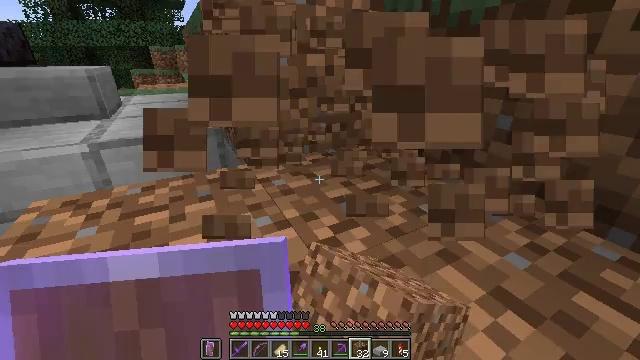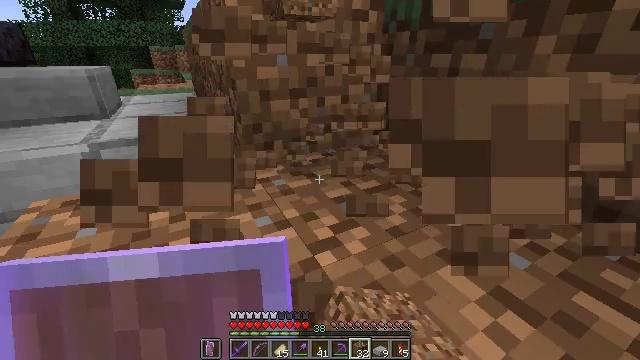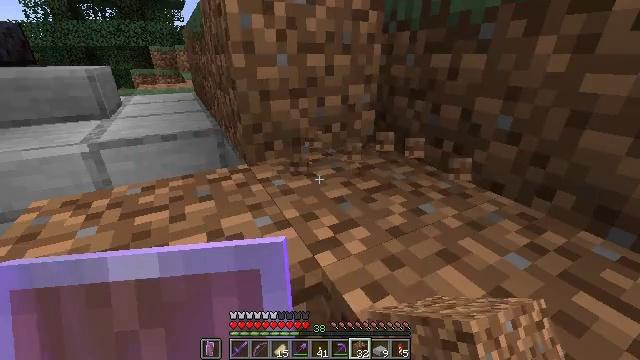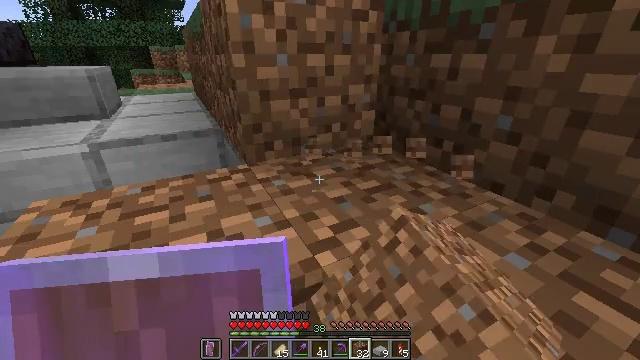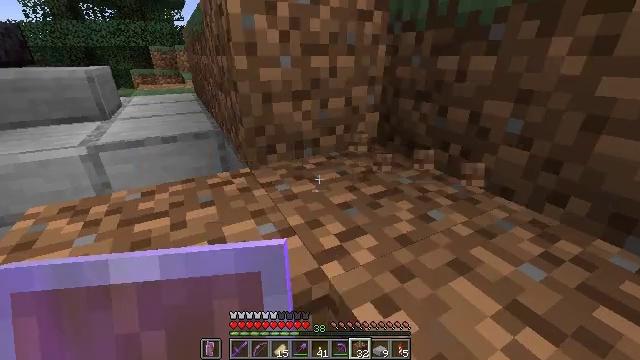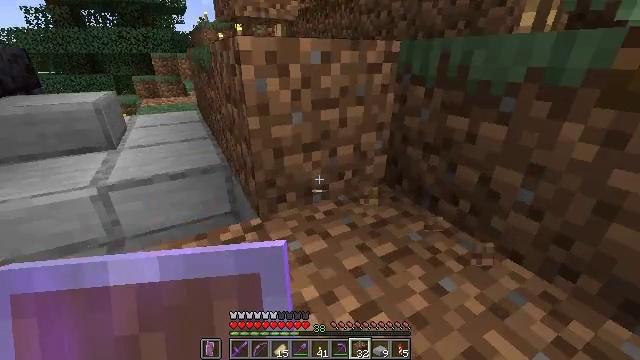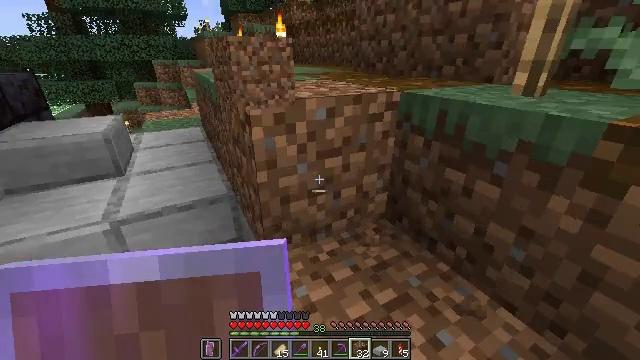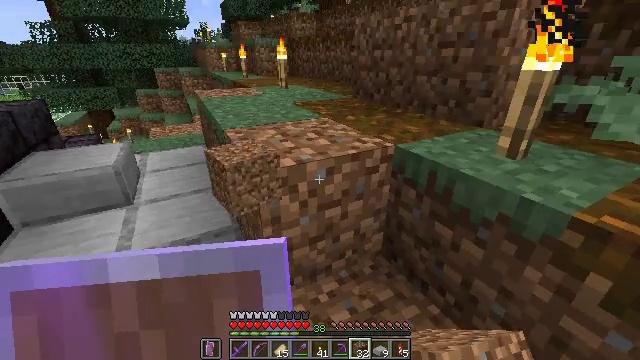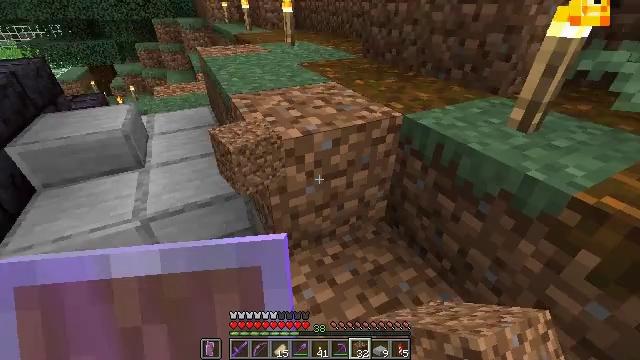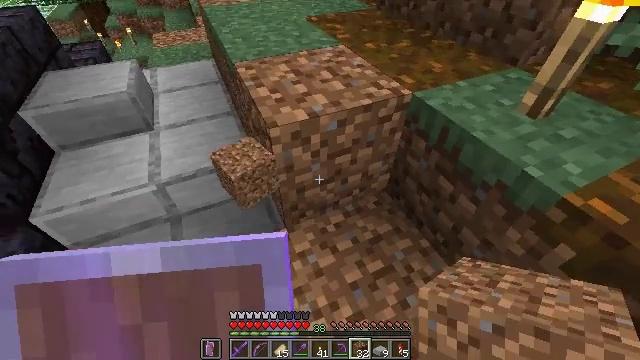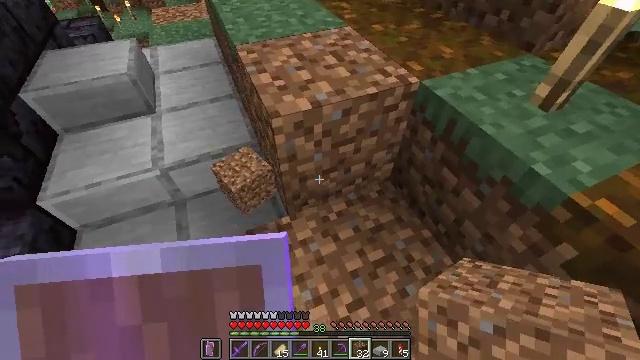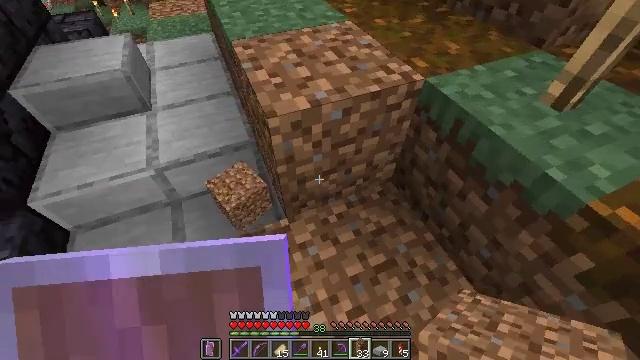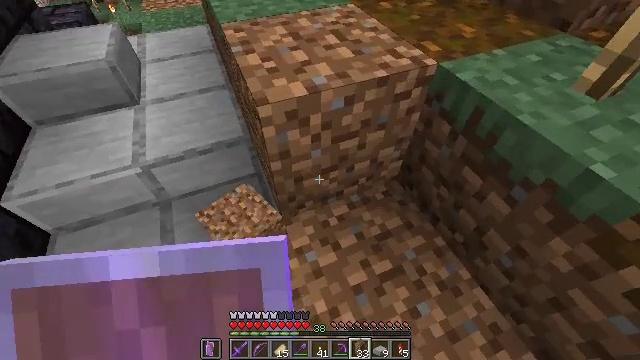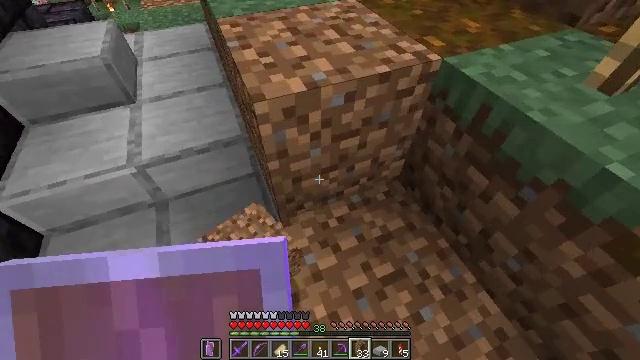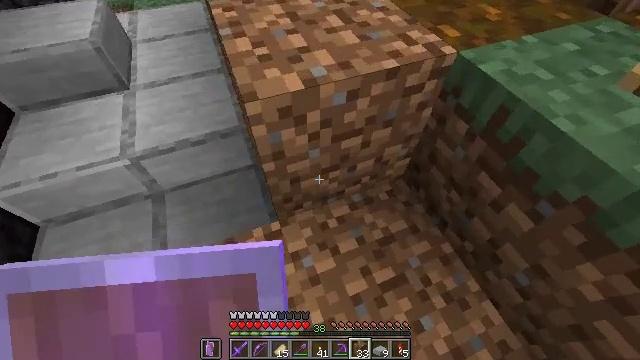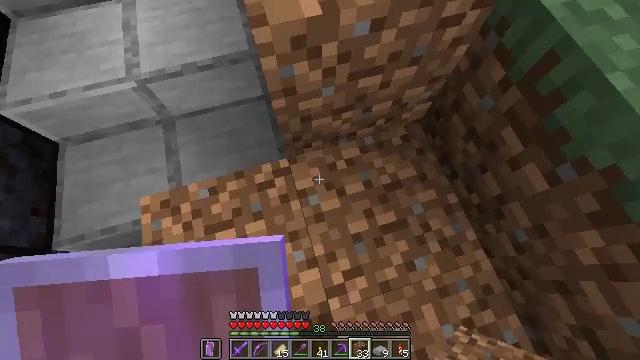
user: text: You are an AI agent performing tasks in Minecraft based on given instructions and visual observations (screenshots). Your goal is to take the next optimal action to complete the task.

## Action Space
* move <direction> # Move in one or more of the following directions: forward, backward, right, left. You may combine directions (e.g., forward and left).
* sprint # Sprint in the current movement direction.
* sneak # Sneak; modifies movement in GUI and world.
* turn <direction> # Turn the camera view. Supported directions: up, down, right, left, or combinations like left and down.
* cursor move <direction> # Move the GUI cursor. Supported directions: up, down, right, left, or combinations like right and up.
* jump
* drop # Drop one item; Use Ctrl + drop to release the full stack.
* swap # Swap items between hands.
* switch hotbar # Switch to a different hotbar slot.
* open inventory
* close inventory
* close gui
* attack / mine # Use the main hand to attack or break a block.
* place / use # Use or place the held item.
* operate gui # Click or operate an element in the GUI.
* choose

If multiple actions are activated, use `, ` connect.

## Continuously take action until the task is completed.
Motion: motion action
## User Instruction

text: Mine the podzol from the ground.
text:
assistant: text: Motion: attack / mine
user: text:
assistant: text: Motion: attack / mine
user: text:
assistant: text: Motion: no_op
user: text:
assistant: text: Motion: move forward
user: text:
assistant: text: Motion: move forward, jump
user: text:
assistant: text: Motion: move forward, jump
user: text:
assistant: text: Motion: move forward, jump
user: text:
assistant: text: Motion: move forward, turn left and down, jump
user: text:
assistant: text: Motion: move forward, turn left and down
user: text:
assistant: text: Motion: move forward, turn left and down
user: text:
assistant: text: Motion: move forward
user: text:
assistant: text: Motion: move forward
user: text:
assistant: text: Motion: no_op
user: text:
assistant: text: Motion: turn left and down
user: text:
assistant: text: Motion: turn left and down
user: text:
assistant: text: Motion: turn left and down
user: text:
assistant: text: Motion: no_op
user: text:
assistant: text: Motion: no_op
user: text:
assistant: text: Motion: no_op
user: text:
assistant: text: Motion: no_op
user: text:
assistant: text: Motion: turn left and up
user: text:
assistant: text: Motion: turn left and up
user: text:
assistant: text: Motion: turn left and up
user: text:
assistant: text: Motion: turn left and up
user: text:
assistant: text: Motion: no_op
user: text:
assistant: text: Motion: no_op
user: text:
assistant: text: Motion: no_op
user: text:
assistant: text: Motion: turn right
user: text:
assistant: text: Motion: move back, turn right and down
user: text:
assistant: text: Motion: move back, turn right and down